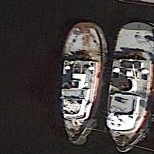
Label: civil